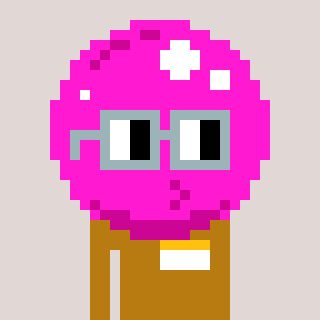
a pixel art character with square dark gray glasses, a bubblegum-shaped head and a gold-colored body on a warm background